Question: I am converting from CoreData to Realm.io I did a little experiment to see how Realm.io handles situations where I need to have subclasses of a class that is an RLMObject.
Model
'''
import Realm
@objc enum RecurrenceEnum : Int {
case Daily = 1
case Weekly = 2
case Monthly = 3
}
class Challenge: RLMObject {
dynamic var title = ""
}
class TotalCountChallenge: Challenge {
dynamic var totalCountGoal: Int = 0
}
class RecurringChallenge: Challenge {
dynamic var recurranceType: RecurrenceEnum = .Daily
dynamic var totalCountGoal: Int = 0
}
'''
When I save either a TotalCountChallenge or A RecurringChallenge it reports no errors but when I go to query for challenges by title I don't get anything back.
Query from my ViewController
'''
// Query using an NSPredicate object
let predicate = NSPredicate(format: "title BEGINSWITH %@", "Booya")
var challenges = Challenge.objectsWithPredicate(predicate)
if challenges == nil || challenges.count == 0 {
let tcChallenge = TotalCountChallenge()
tcChallenge.title = "Booya Total Count Challenge"
tcChallenge.totalCountGoal = 1_000_000
let rChallenge = RecurringChallenge()
rChallenge.title = "Booya Recurring Challenge"
rChallenge.recurranceType = .Weekly
rChallenge.totalCountGoal = 2_000_000
let realm = RLMRealm.defaultRealm()
// You only need to do this once (per thread)
// Add to the Realm inside a transaction
realm.beginWriteTransaction()
realm.addObject(tcChallenge)
realm.addObject(rChallenge)
realm.commitWriteTransaction()
}
challenges = Challenge.objectsWithPredicate(predicate)
if challenges != nil && challenges.count > 0 {
for challenge in challenges {
let c = challenge as! Challenge
println("\(c.title)")
}
} else {
println("No Challenges found")
}
challenges = TotalCountChallenge.objectsWithPredicate(predicate)
if challenges != nil && challenges.count > 0 {
for challenge in challenges {
let c = challenge as! Challenge
println("TotalCountChallenge: \(c.title)")
}
} else {
println("No Total Count Challenges found")
}
challenges = RecurringChallenge.objectsWithPredicate(predicate)
if challenges != nil && challenges.count > 0 {
for challenge in challenges {
let c = challenge as! Challenge
println("RecurringChallenge \(c.title)")
}
} else {
println("No Recurring Challenges found")
}
'''
Output
'''
No Challenges found
TotalCountChallenge: Booya Total Count Challenge
RecurringChallenge Booya Recurring Challenge
'''
When I look at the database using the Browse Tool provided by Realm I see that there is only 1 TotalCountChallenge and 1 RecurringChallenge and there are no Challenges

Is there a way to do this?
Here is a link to the code in github: <URL>
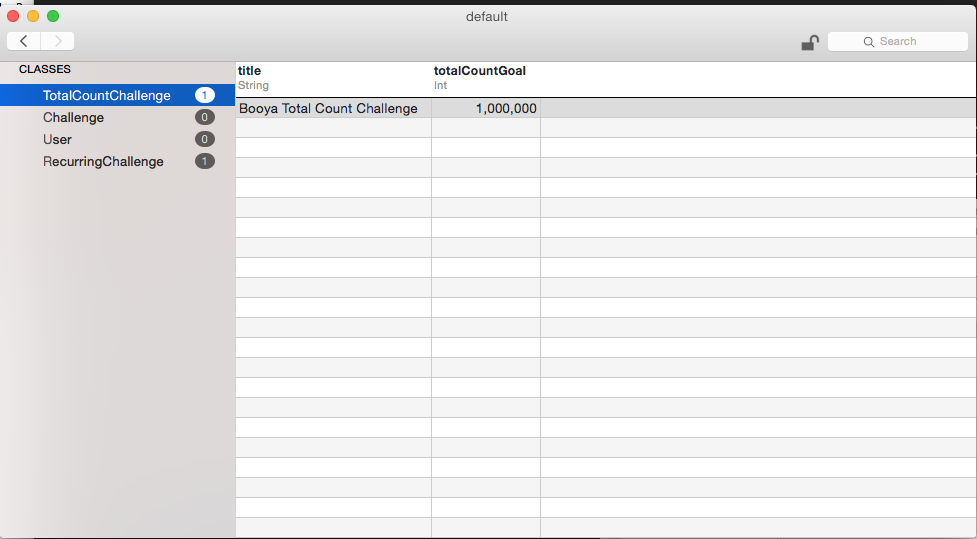
Answer: Realm supports subclassing, but not the sort of polymorphism that you're looking for. In Realm, each object type is stored in its own table, regardless of whether or not you've declared it in code as a subclass of another object. The implication of this is that isn't not currently possible to query across different object classes, even if they share a common superclass. There's an issue tracking this feature request at <URL>.